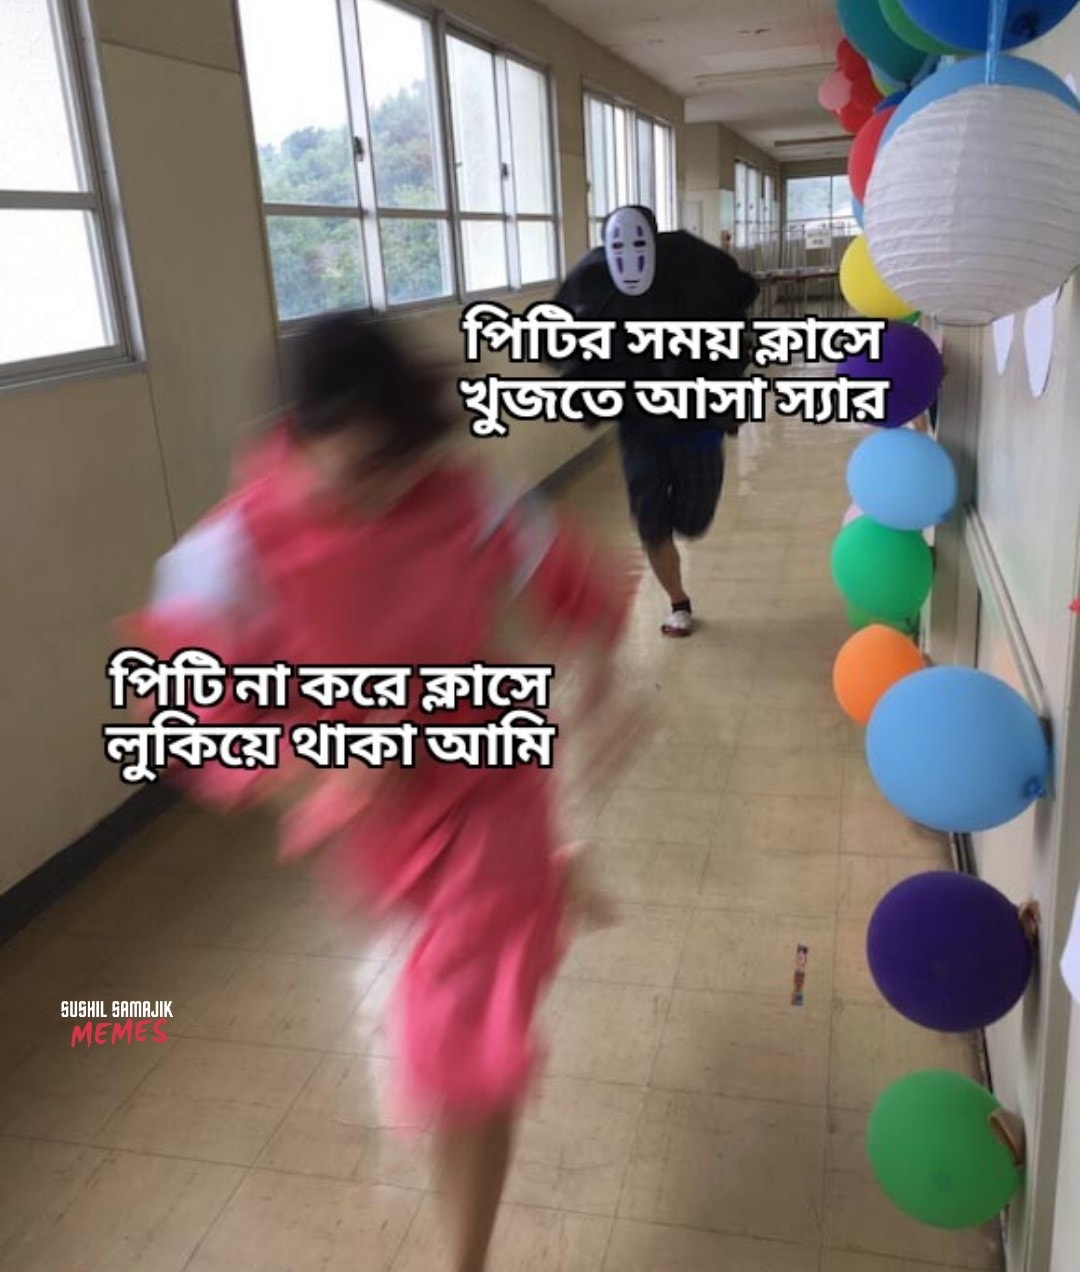
Caption: পিটির সময় ক্লাসে খুজতে আসা স্যার    পিটি না করে ক্লাসে লুকিয়ে থাকা আমি
Label: non-hate